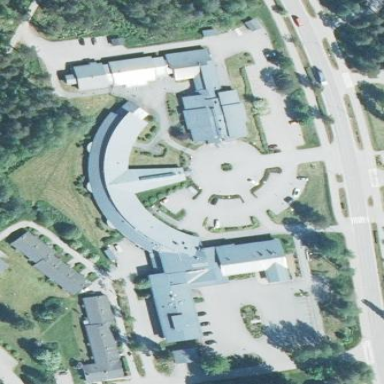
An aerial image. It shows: Healthcare facility identified as hospital.